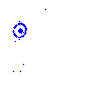
Particle: electron